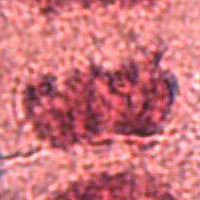
Label: telophase